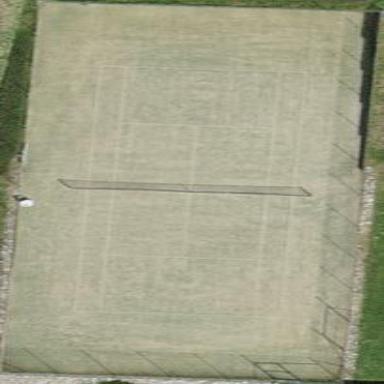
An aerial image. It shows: Tennis court on pitch.